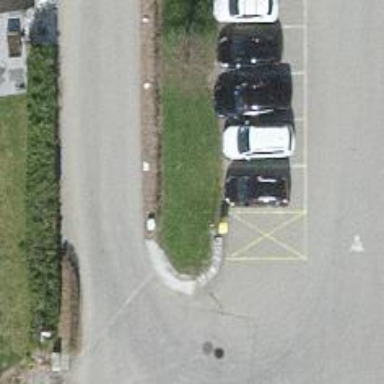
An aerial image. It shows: Charging station.